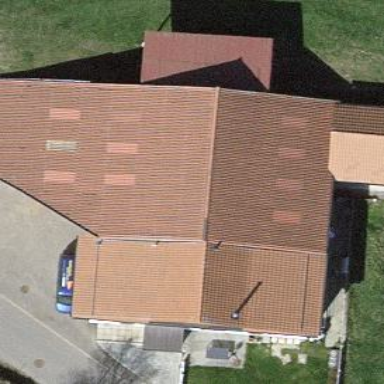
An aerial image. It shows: Barn.